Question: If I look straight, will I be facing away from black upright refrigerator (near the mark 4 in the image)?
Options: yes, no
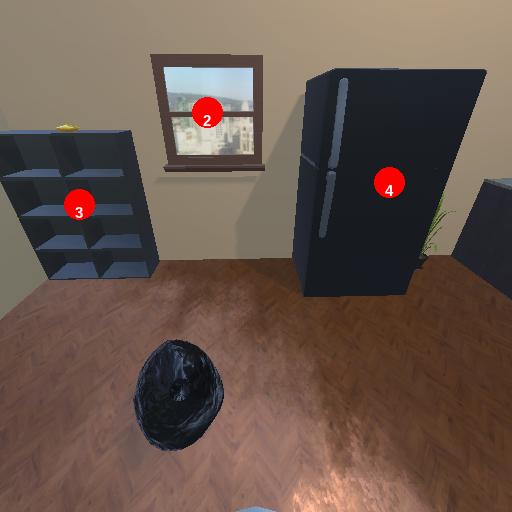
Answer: yes